Question: I'm wondering how i can achieve the same search function as in the calender app. When u click the RightBarButton then a new navigationBar with the searchBar animate on top of the existing and hwn u click cancel it will animate away. I guess this is a UISearchDisplayController which appears on the top, but how can i do something like this?
Here u see an illustration so when u click searchButton searchBar appear from the top and when u press done it animates away again.

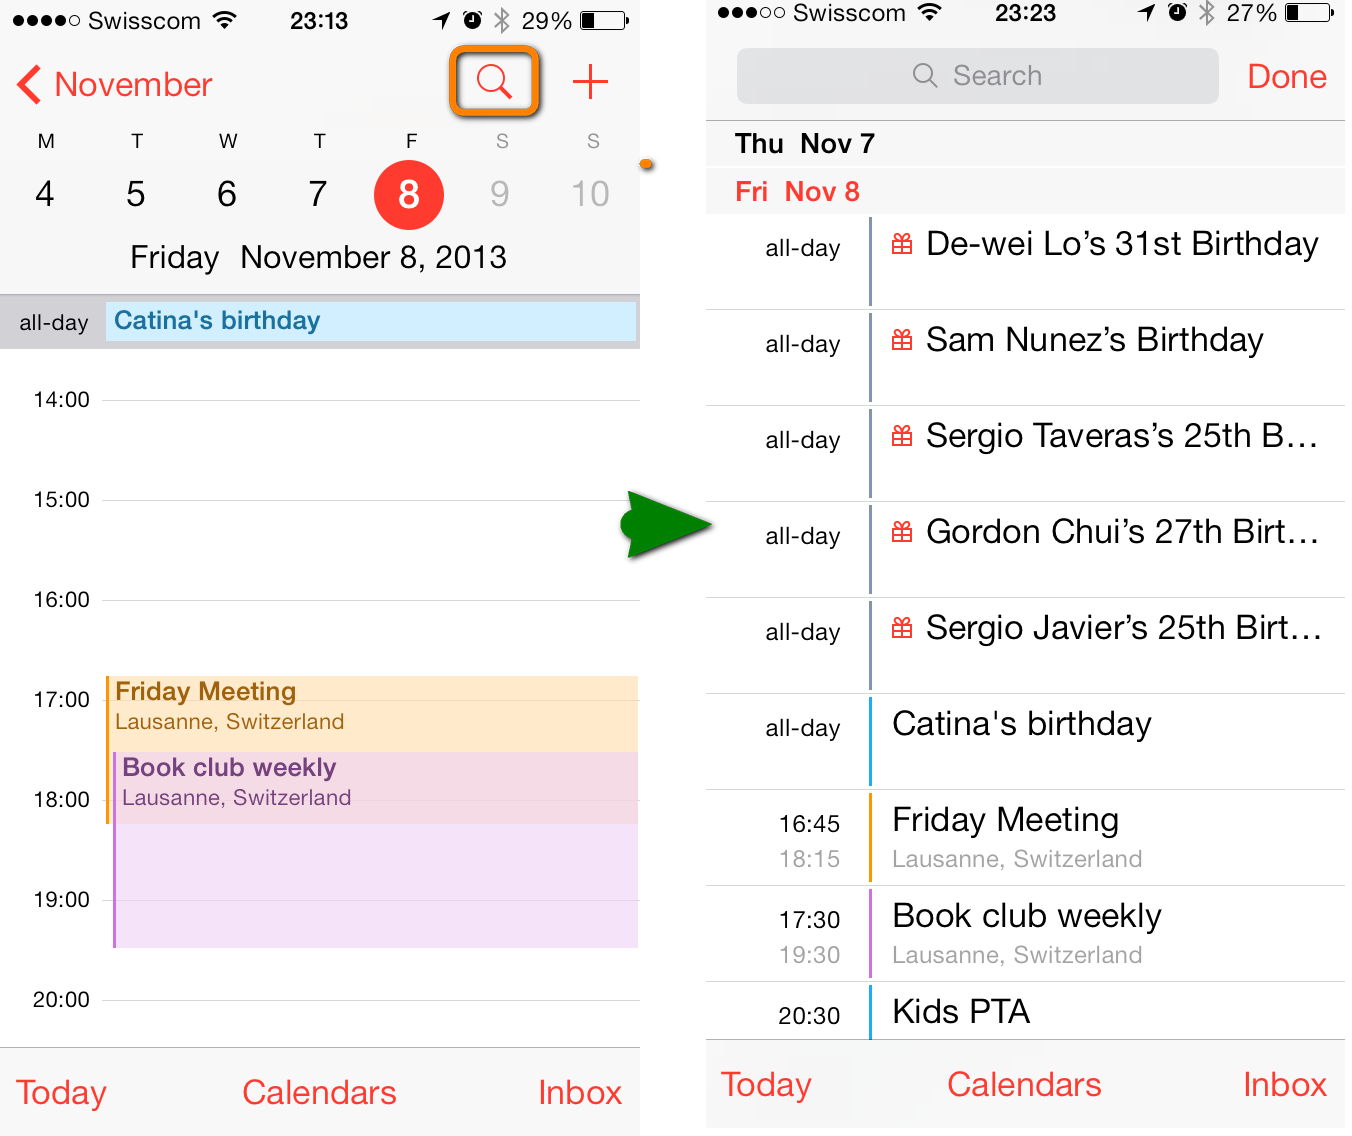
Answer: You should try to show the search bar by using:
At tap:
'''
[UIView animateWithDuration:.5 delay:0.0 options:UIViewAnimationOptionCurveEaseIn animations:^{
_collectionView.center = CGPointMake(160, 700);
} completion:^(BOOL finished) {
[self presentViewController:clockTappedController animated:NO completion:nil];
}];
'''
In viewWillAppear:
'''
[UIView animateWithDuration:.5 delay:0.0 options:UIViewAnimationOptionCurveEaseIn animations:^{
_collectionView.center = CGPointMake(160, 528);
}
completion:^(BOOL finished) {
}];
'''
I've used it for collection view, but i think that you can do the same using the searchbar.
Loading the searchbar off of the screen and then get it slide down at tap on the icon. When you tap on done you put again the searchbar off the screen.